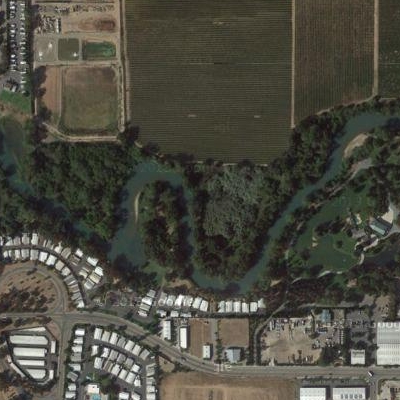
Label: dRiverLake